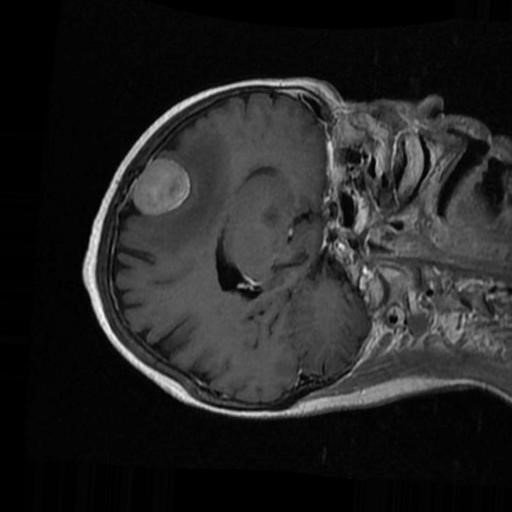
Label: brain_menin